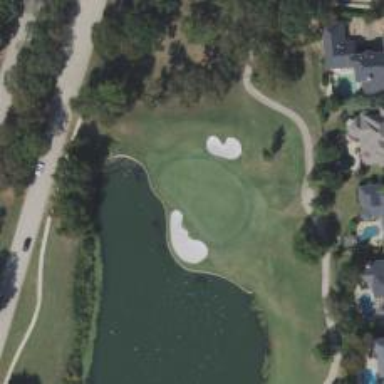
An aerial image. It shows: Golf hole.